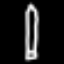
Label: pencil